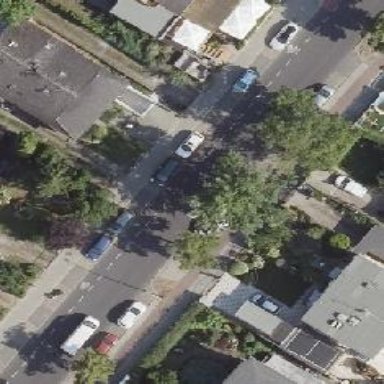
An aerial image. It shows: Avenue lined with deciduous broadleaved trees.